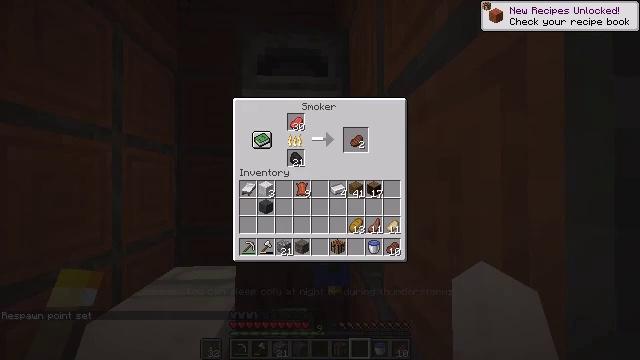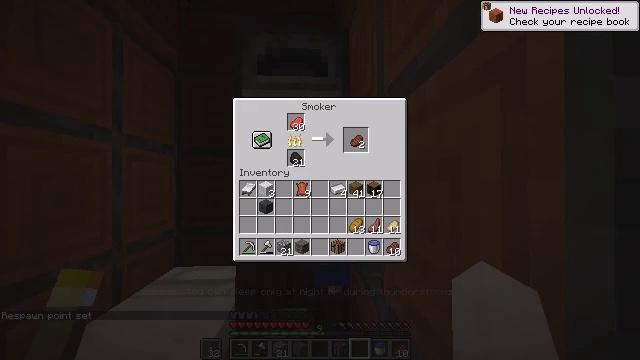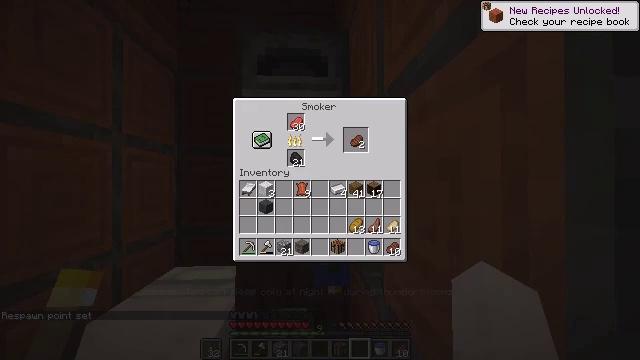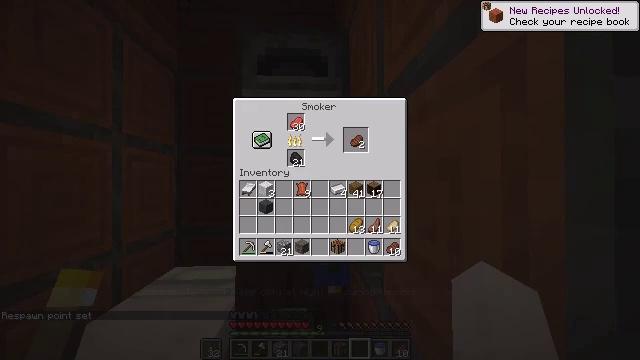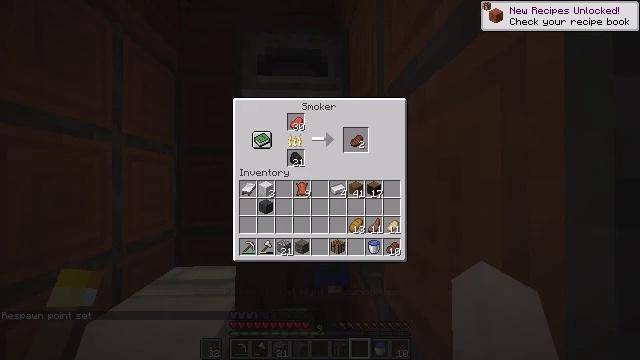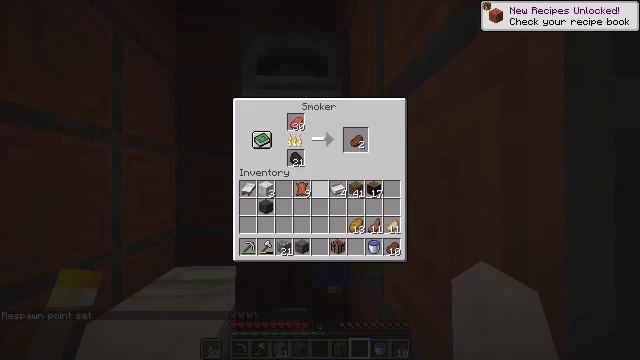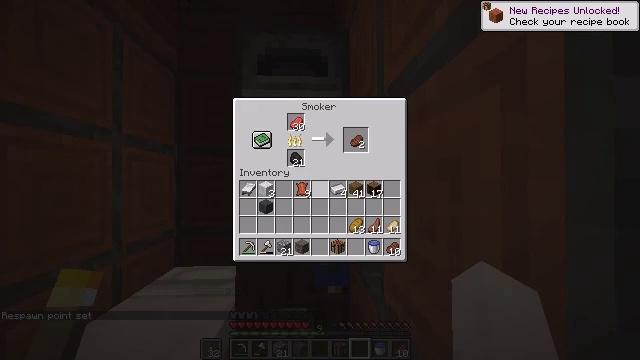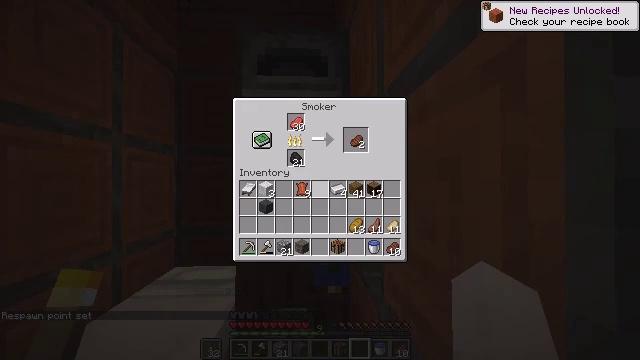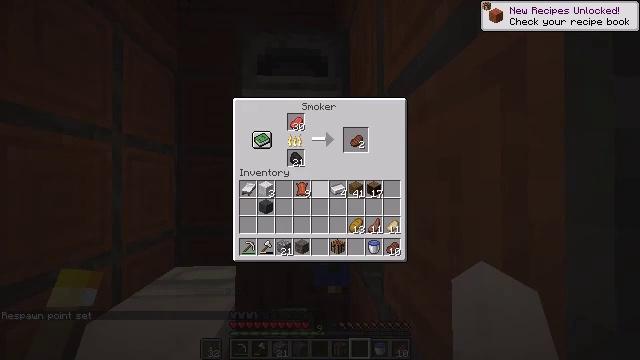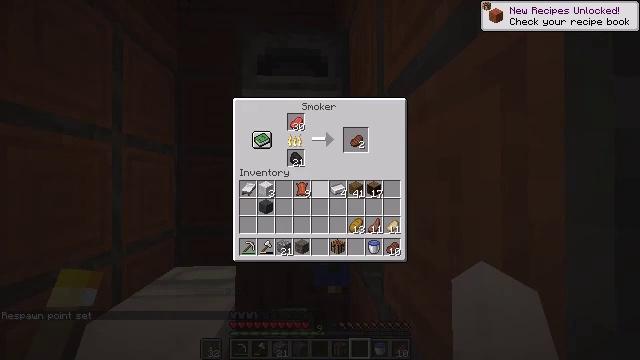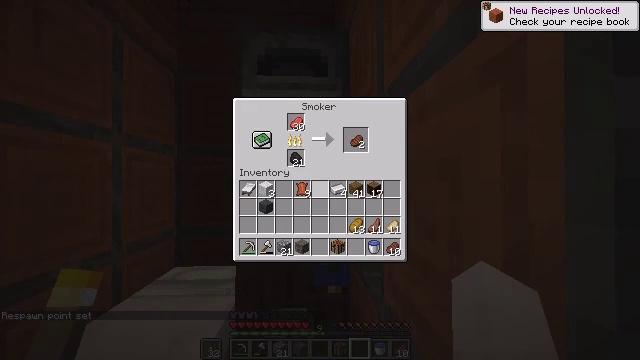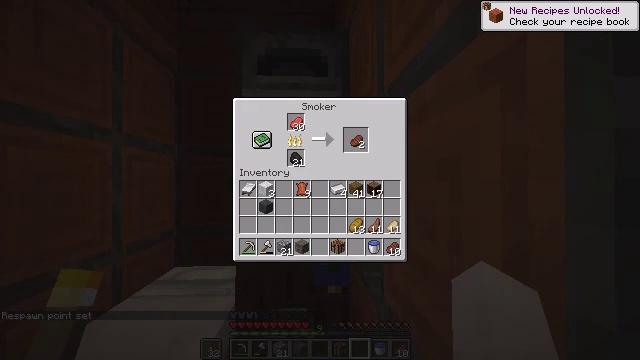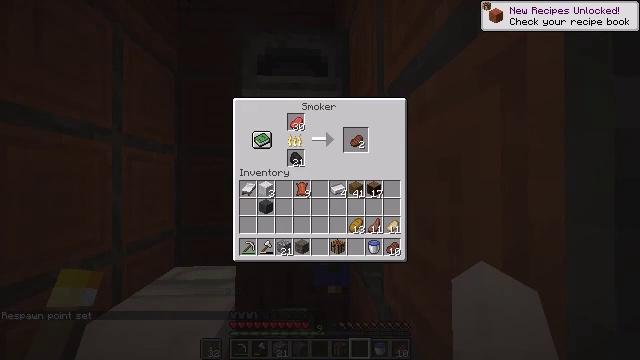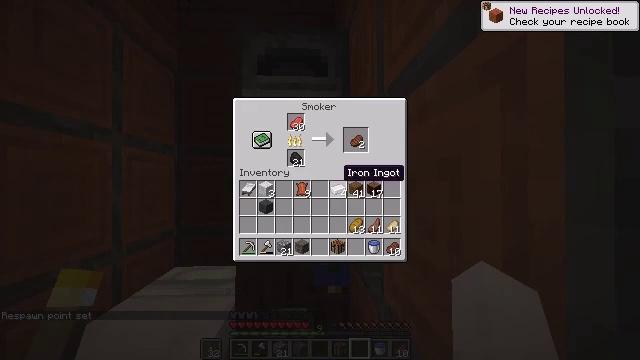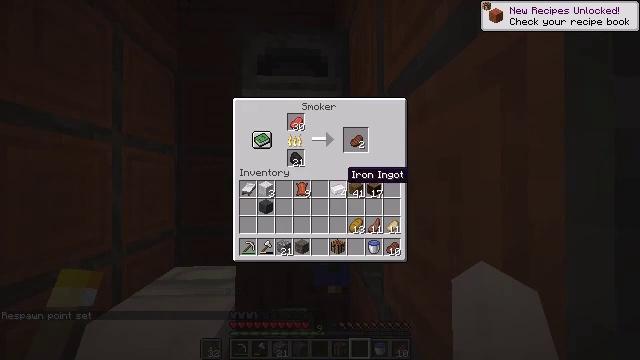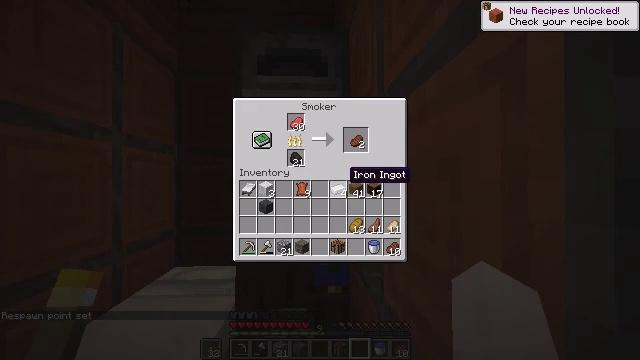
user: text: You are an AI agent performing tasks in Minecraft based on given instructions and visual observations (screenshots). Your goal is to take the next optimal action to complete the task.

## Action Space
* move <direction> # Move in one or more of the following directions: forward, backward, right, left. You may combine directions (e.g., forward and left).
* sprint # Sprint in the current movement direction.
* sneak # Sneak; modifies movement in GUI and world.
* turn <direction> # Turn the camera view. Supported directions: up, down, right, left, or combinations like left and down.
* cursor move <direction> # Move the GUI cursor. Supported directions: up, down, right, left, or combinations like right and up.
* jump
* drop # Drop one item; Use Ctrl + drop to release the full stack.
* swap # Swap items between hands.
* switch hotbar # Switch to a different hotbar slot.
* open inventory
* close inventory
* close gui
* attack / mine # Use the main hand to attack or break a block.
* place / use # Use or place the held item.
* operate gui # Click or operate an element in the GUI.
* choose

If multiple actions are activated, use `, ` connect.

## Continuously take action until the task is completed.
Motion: motion action
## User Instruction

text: Attack the acacia slab with your tool.
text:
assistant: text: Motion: no_op
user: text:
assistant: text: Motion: no_op
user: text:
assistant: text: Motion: no_op
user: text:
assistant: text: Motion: no_op
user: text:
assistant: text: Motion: no_op
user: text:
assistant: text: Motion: no_op
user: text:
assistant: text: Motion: no_op
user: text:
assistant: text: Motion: no_op
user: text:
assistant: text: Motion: no_op
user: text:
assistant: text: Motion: no_op
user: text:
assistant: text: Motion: no_op
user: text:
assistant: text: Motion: no_op
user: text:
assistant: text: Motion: no_op
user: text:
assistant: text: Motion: no_op
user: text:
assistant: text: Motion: no_op
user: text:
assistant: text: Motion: no_op
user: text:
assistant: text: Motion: no_op
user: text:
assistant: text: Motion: no_op
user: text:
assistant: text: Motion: no_op
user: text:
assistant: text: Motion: no_op
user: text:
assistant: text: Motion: no_op
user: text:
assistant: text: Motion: no_op
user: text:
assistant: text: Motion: no_op
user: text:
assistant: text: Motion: no_op
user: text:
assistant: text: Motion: cursor move down
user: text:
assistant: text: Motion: cursor move right and down
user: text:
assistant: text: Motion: cursor move right and down
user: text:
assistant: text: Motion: no_op
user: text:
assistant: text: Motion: no_op
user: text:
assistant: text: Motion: no_op